Field crop: tomato
Growth stage: 1
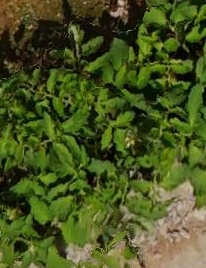
Species: tomato